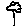
Label: flower